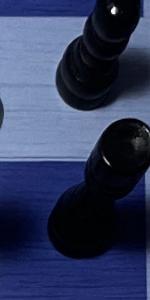
Label: Rook_Black